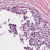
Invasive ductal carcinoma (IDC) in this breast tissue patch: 0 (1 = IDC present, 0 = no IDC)